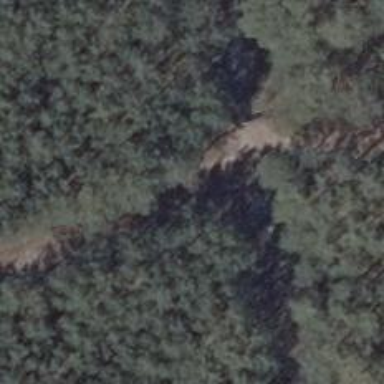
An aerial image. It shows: Path on the ground with track grade of grade3.